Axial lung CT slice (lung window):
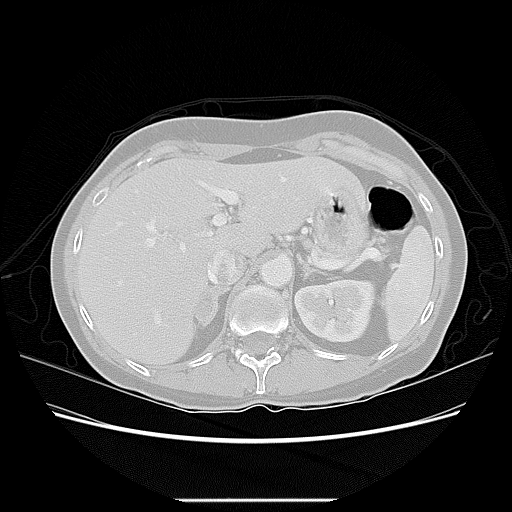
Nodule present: no